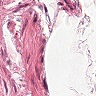
Metastatic tissue present: no